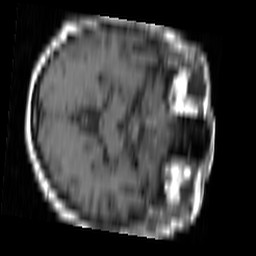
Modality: T1w
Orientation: axial
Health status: ill
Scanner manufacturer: siemens
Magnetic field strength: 1.5 T
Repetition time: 0.4 s
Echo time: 0.014 s